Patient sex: F
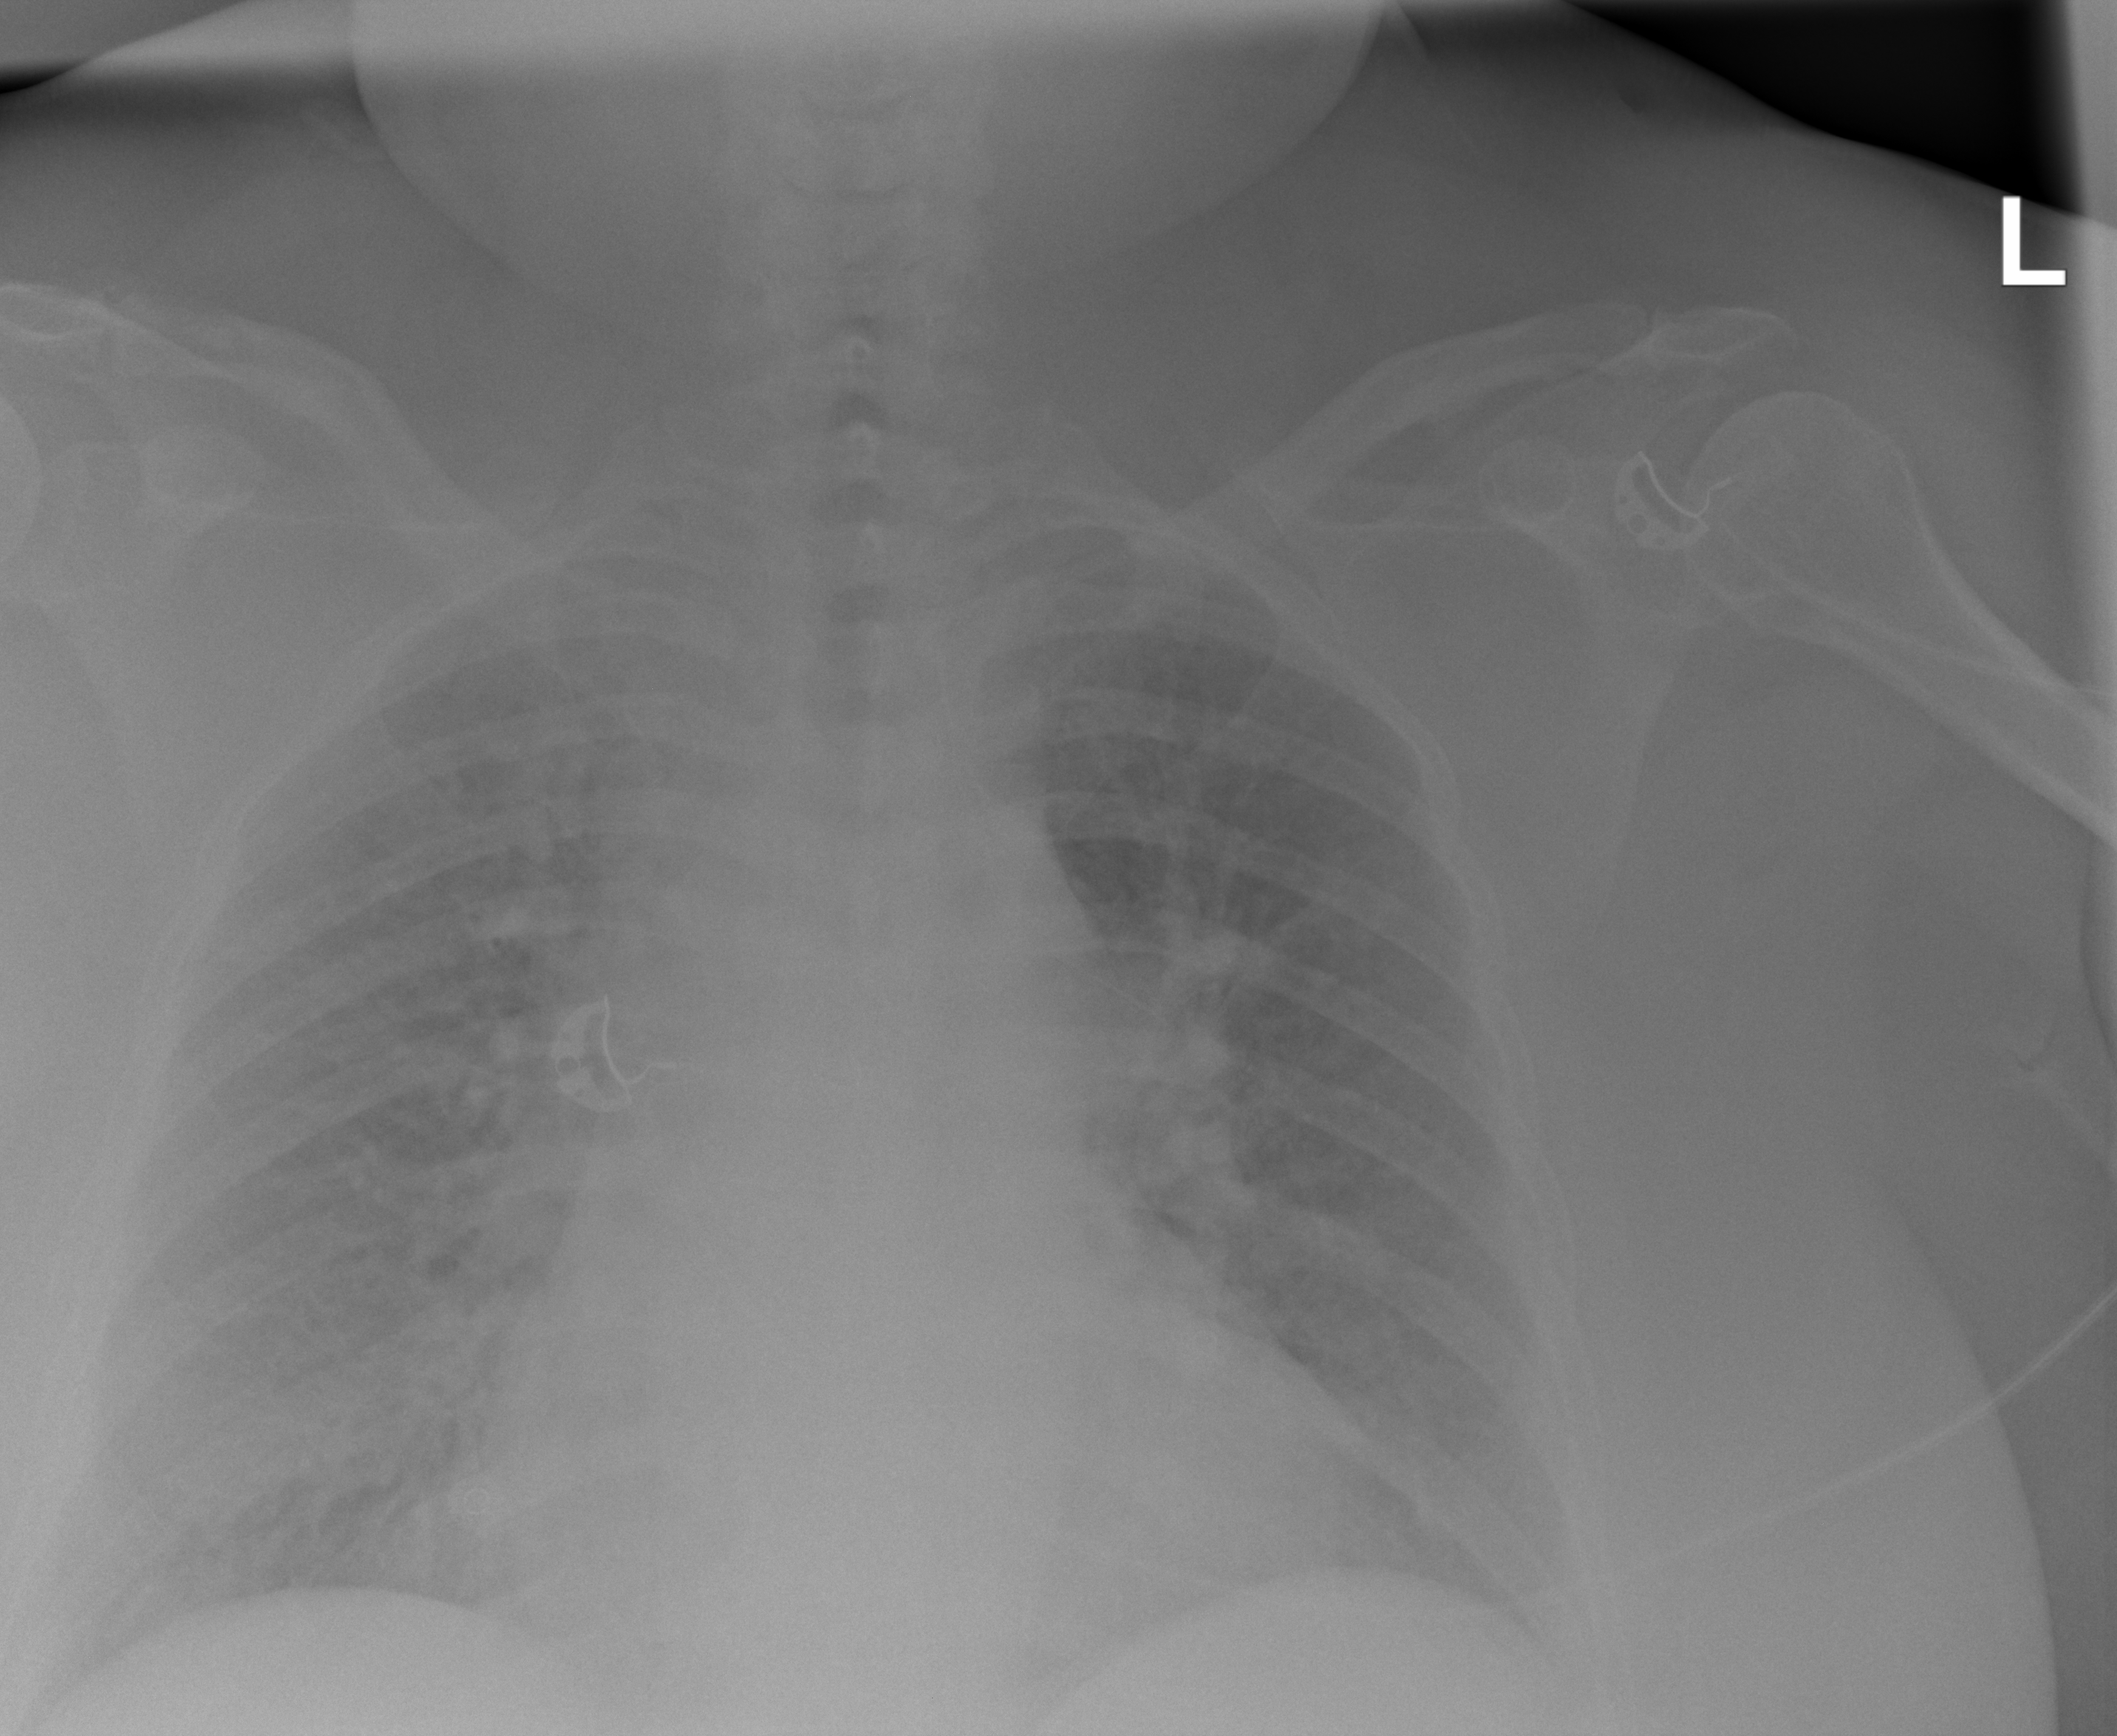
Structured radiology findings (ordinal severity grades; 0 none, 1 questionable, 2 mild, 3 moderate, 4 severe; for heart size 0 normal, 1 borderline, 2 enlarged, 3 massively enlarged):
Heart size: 2
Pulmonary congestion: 2
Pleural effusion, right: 0
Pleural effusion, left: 0
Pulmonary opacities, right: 2
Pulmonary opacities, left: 0
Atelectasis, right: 2
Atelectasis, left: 0